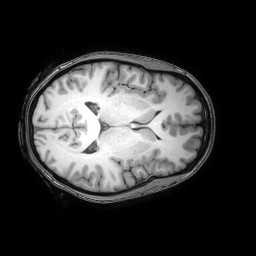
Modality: T1w
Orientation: axial
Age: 26
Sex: female
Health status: healthy
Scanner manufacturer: philips
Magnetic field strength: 3 T
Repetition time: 0.0079 s
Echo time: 0.0035 s